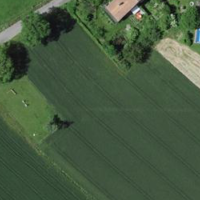
EUNIS habitat code: 52
Species observed at this site:
Ranunculus bulbosus